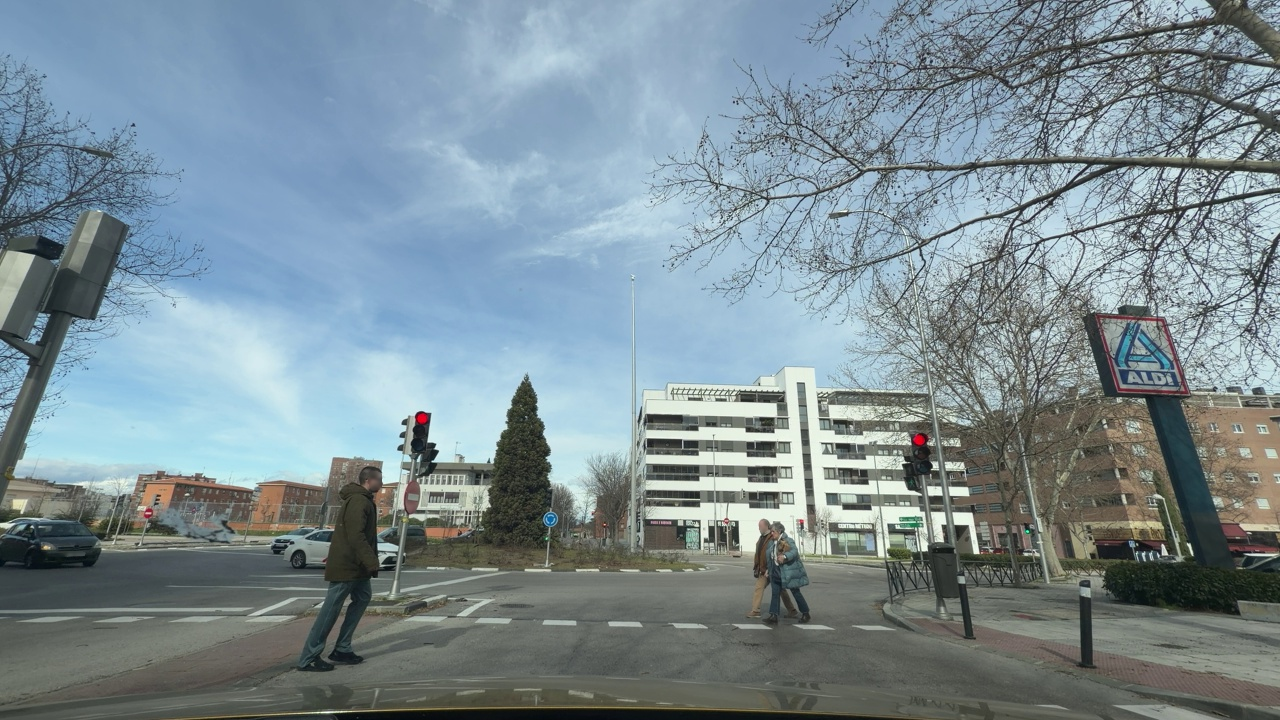
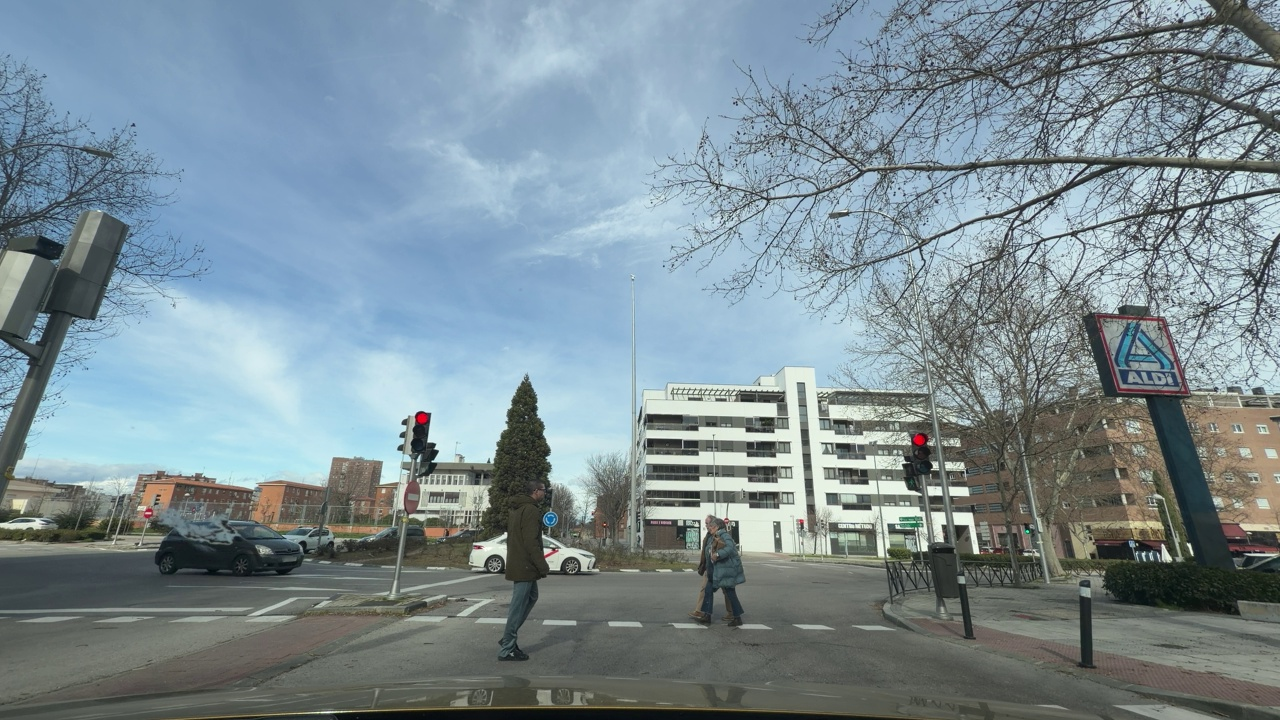
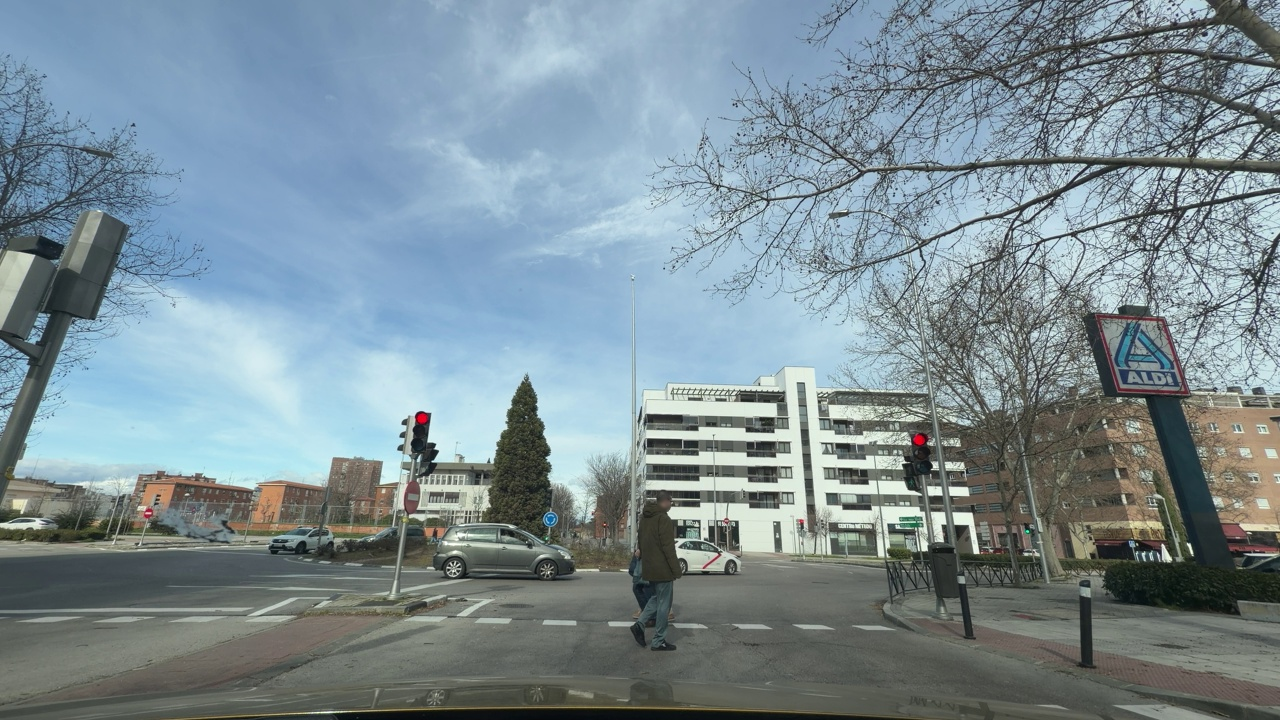
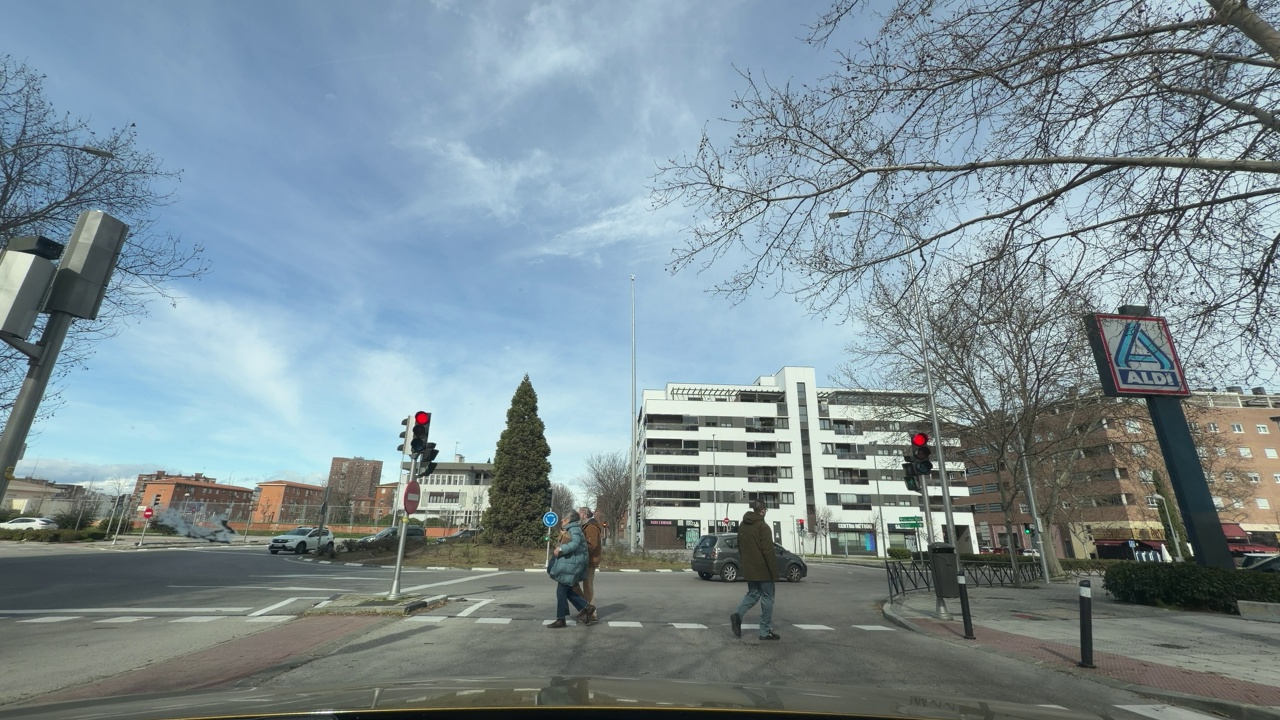
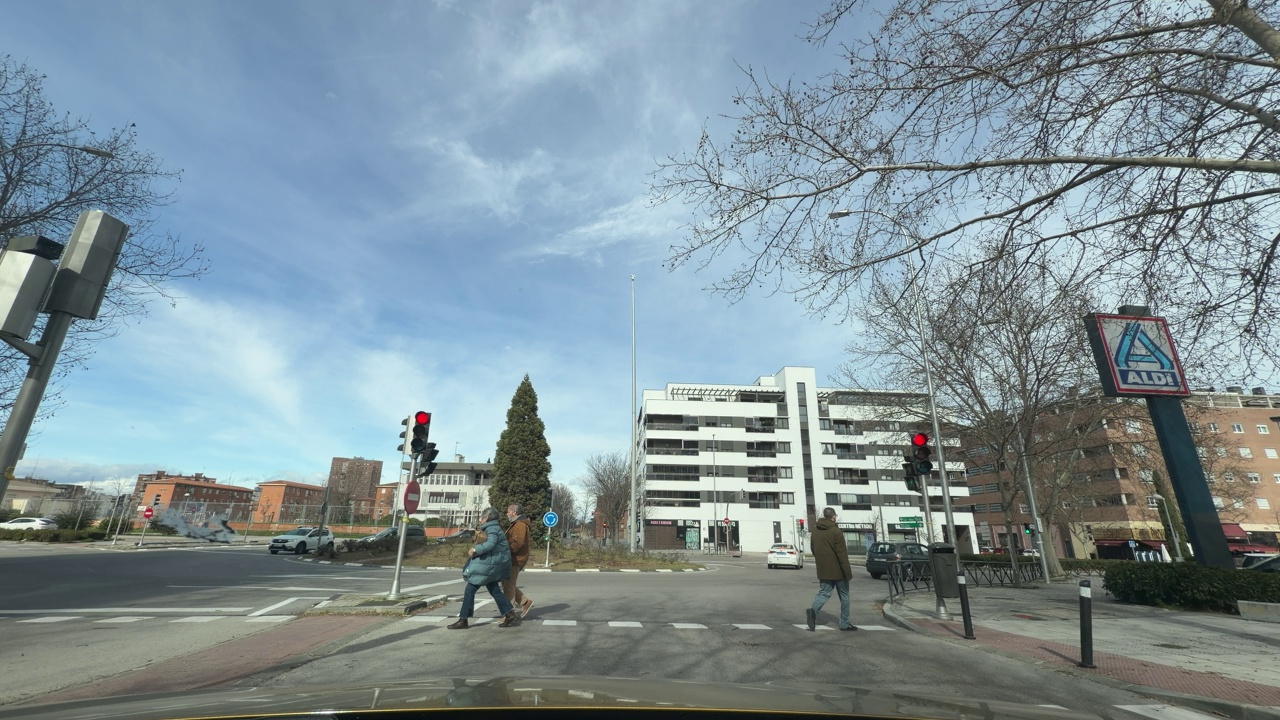
Situation: Pedestrian
Question: Are pedestrians or cyclists moving alongside the ego vehicle on the right side?
Answer: No
Reasoning: There are no pedestrians or cyclists seen moving alongside the right side of the ego vehicle.

Situation: Pedestrian
Question: Could a pedestrian's current path intersect with the trajectory of the ego vehicle?
Answer: Yes
Reasoning: Pedestrians are crossing the street ahead of the ego vehicle.

Situation: Pedestrian
Question: Are pedestrians or cyclists moving alongside the ego vehicle on the left side?
Answer: No
Reasoning: There are no pedestrians or cyclists seen moving alongside the ego vehicle on its left side.